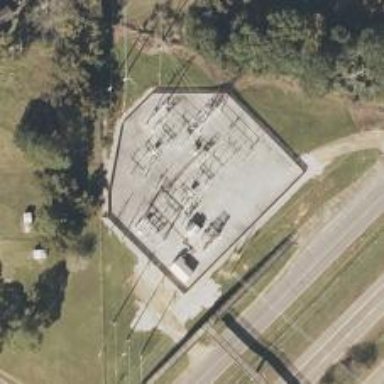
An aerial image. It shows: Switch used for power control.